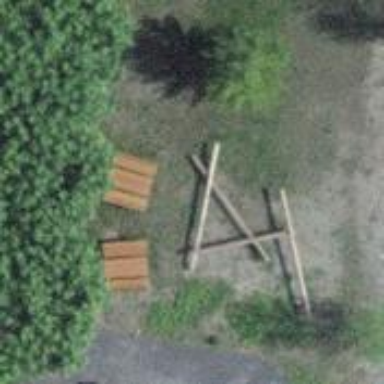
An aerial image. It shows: Picnic table located in leisure land area.